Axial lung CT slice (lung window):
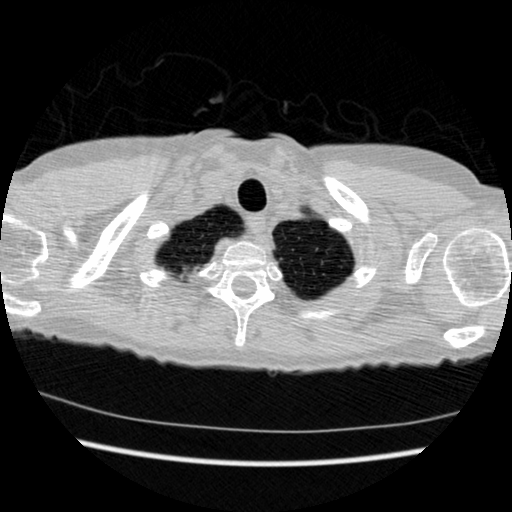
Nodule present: no